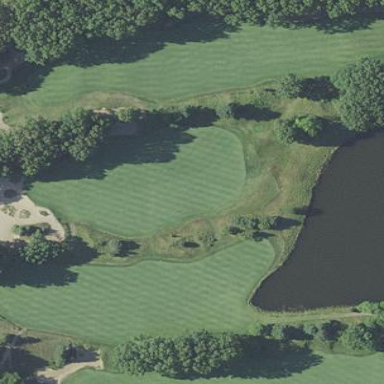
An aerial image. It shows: Water hazard on golf course. The hazard is natural water feature.